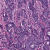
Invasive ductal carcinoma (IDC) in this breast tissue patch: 1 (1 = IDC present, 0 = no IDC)